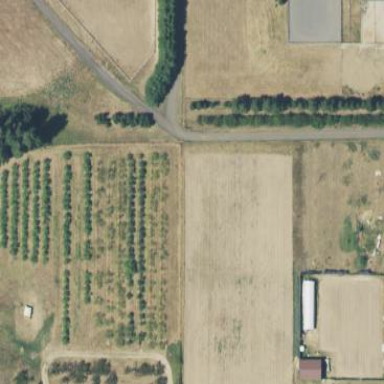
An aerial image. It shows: Orchard.